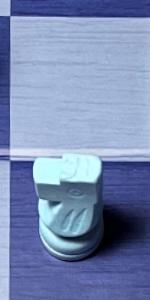
Label: Knight_White